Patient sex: F
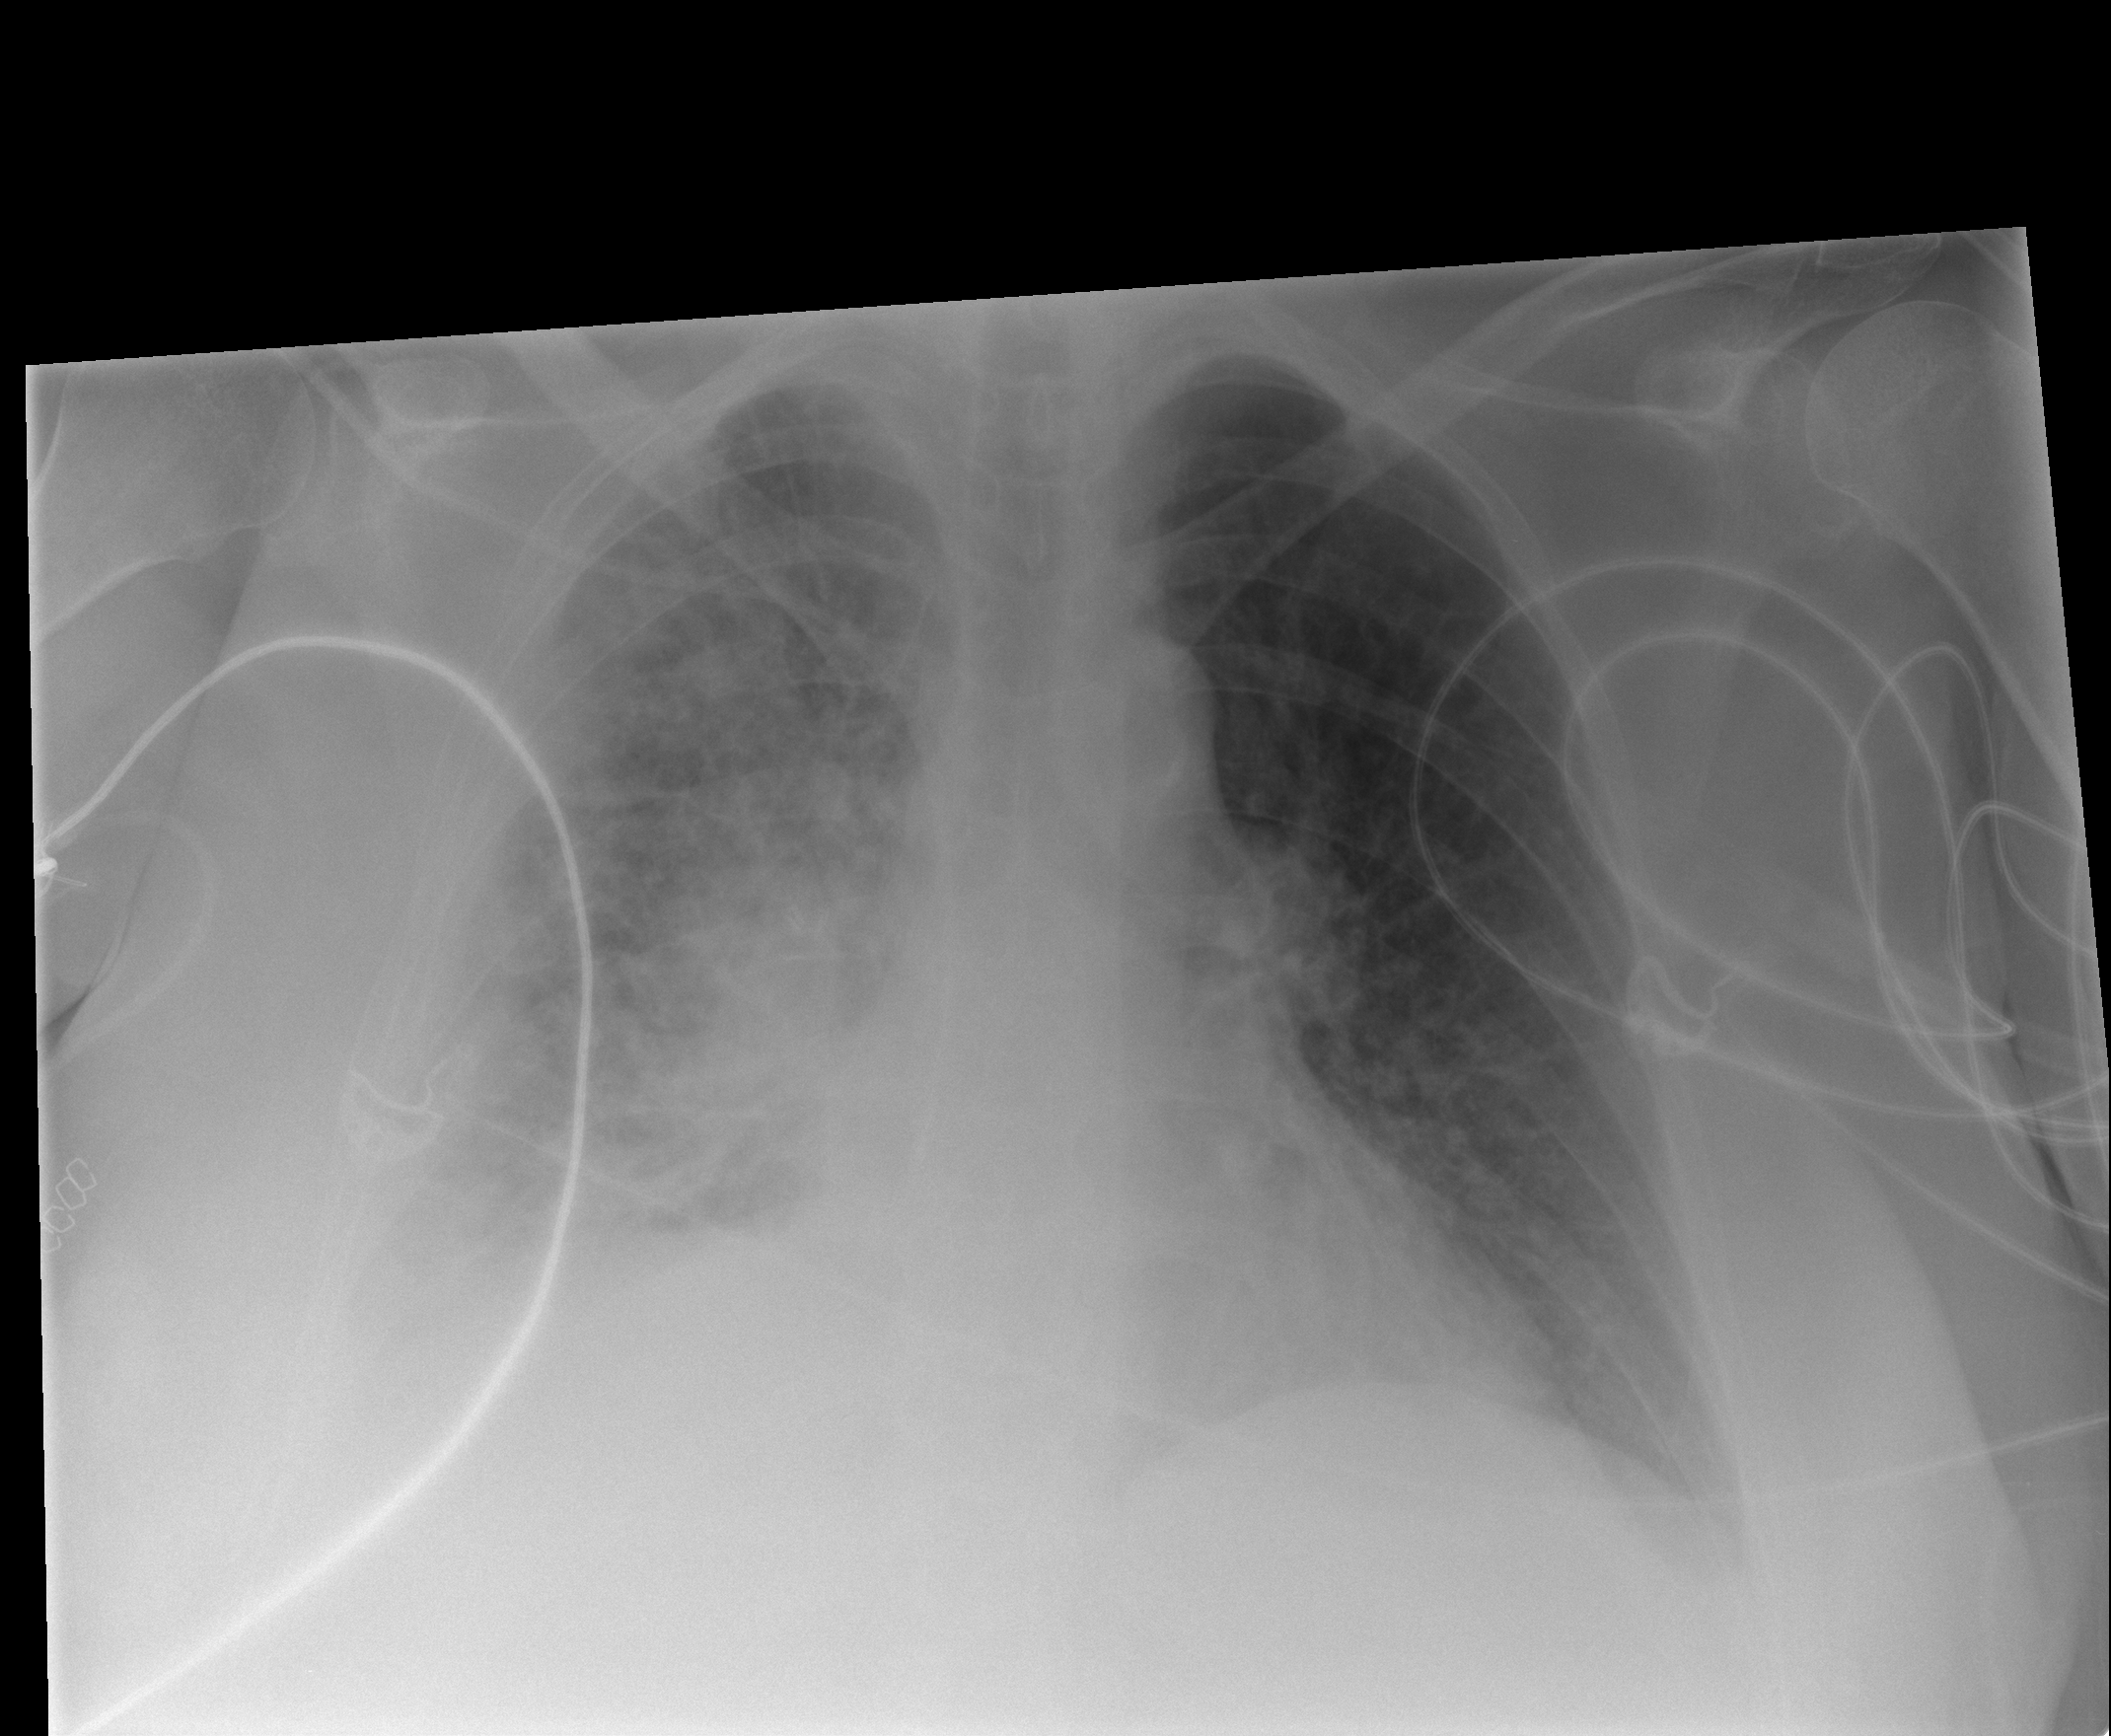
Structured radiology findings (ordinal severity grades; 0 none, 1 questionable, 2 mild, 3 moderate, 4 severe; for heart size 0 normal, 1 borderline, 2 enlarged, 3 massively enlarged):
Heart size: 0
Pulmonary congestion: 2
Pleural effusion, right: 2
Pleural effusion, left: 1
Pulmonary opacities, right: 3
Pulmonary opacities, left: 1
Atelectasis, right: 2
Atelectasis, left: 0